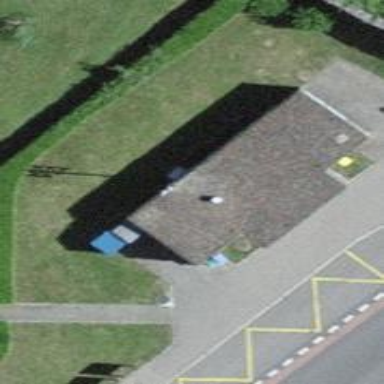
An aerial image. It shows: Public bath.